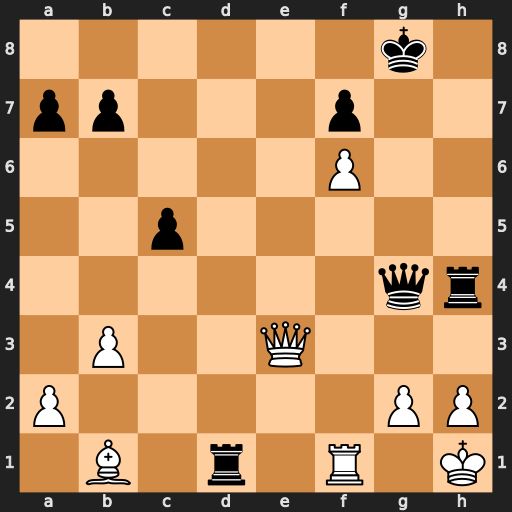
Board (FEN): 6k1/pp3p2/5P2/2p5/6qr/1P2Q3/P5PP/1B1r1R1K
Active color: w
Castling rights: -
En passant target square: -
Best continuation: Qe8#